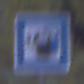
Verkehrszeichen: LadestationFuerElektrofahrzeuge
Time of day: Night
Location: Outdoor (Suburban)
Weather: PartlyCloudy
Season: NotSpecified
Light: Artificial